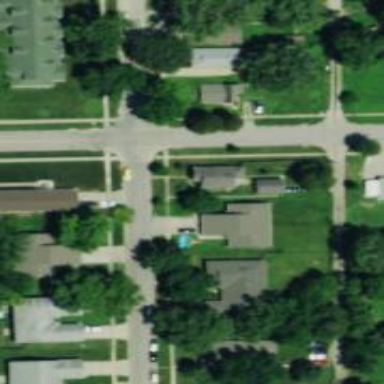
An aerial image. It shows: Residential road.